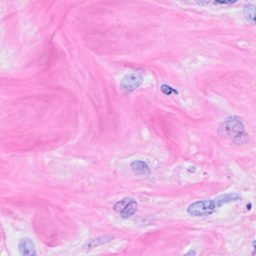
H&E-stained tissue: Breast